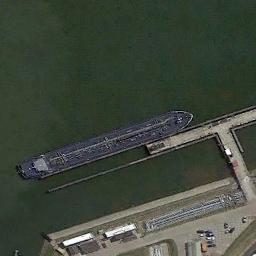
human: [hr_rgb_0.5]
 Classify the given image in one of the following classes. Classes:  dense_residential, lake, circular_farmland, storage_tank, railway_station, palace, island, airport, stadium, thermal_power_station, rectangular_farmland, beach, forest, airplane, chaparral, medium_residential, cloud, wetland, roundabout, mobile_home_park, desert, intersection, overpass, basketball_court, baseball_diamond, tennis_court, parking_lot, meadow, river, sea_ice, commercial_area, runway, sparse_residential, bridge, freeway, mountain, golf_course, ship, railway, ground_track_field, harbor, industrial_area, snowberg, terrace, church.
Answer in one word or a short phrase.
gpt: ship